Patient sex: M
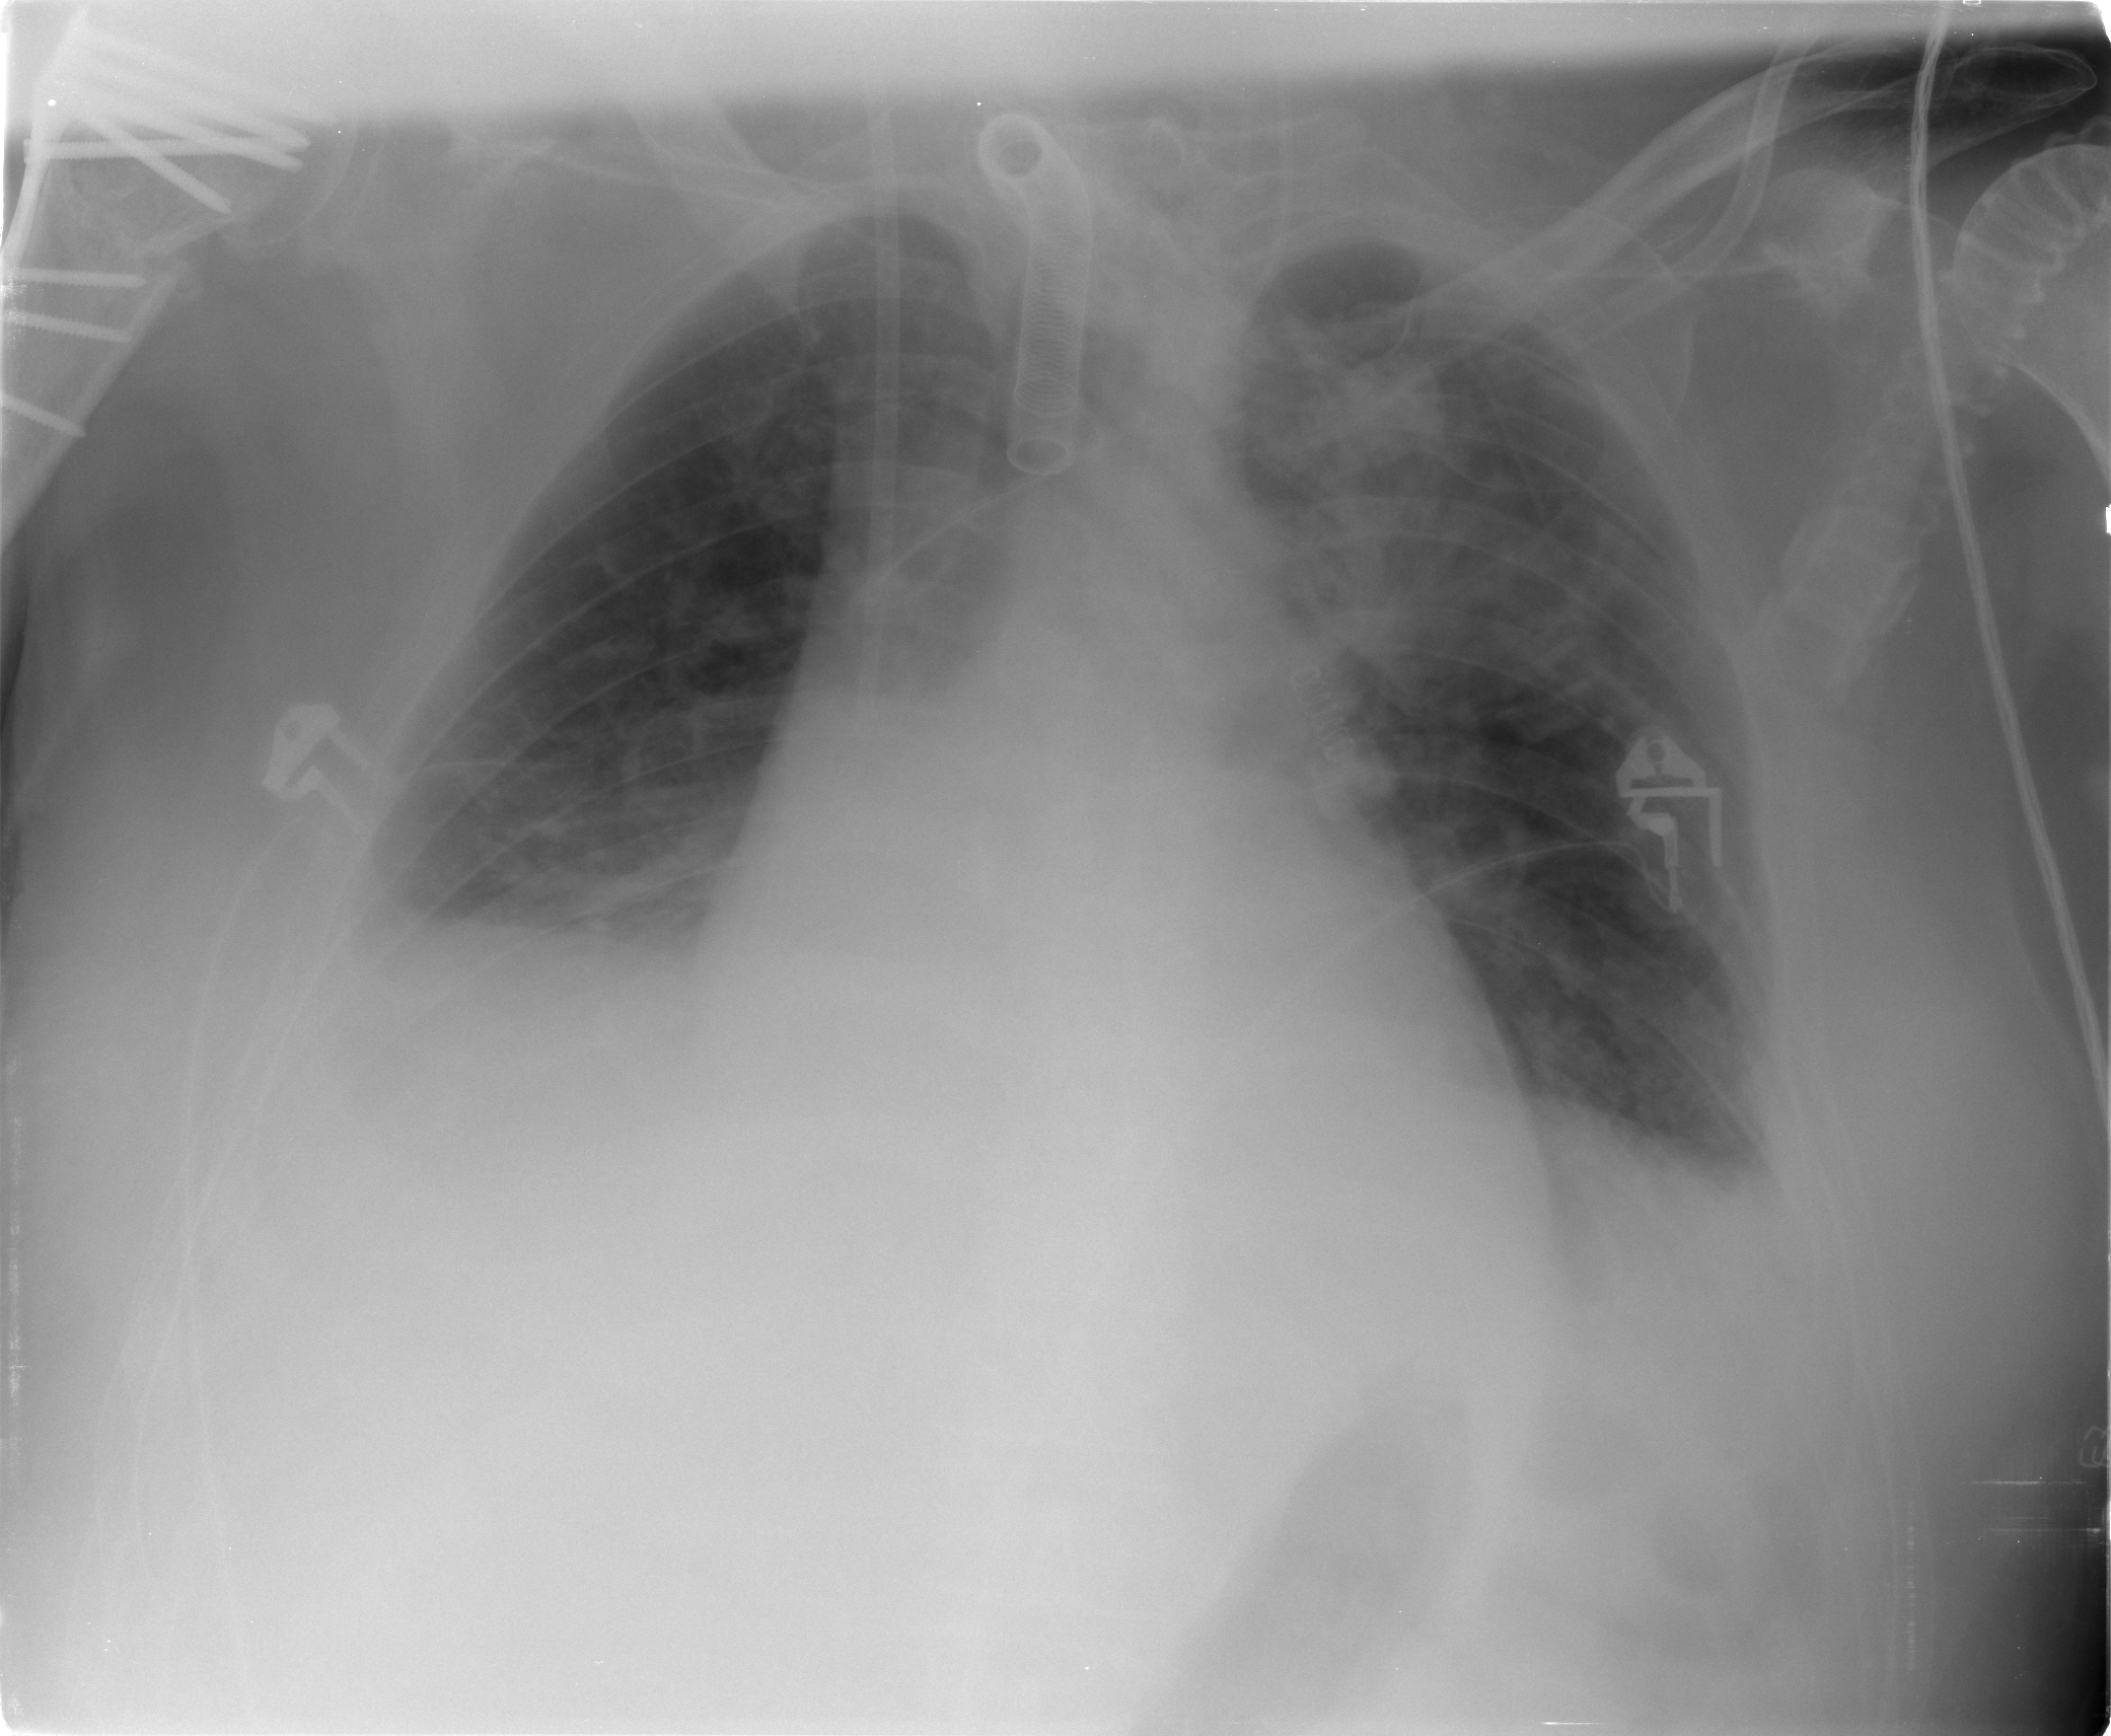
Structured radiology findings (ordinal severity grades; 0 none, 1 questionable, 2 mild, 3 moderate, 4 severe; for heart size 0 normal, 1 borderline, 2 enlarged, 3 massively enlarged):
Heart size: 2
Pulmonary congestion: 2
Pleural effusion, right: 2
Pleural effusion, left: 2
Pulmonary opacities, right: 0
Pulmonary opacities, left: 2
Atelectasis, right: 2
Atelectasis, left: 2